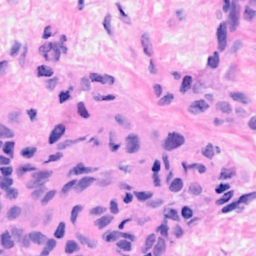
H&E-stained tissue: Breast